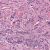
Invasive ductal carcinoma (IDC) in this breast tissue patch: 1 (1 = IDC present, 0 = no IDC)